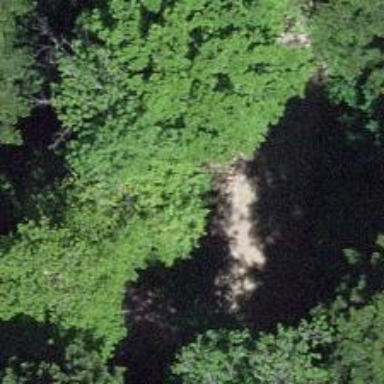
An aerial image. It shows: Culvert tunnel.